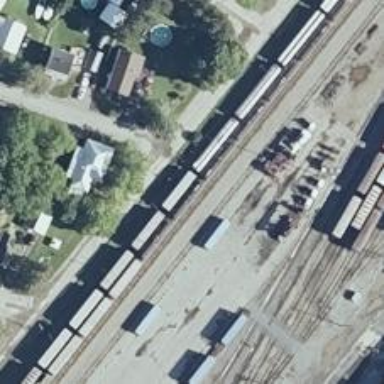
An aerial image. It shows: Railway yard in service.